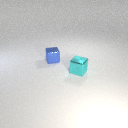
small cyan metal cube in front of small blue metal cube